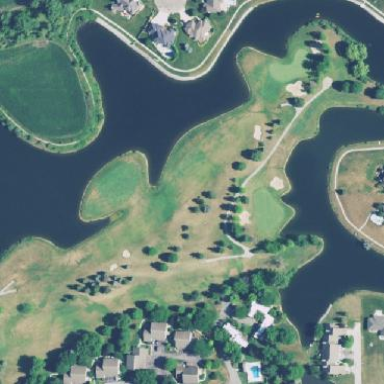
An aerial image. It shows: Picturesque scene of golf course with lateral water hazard.